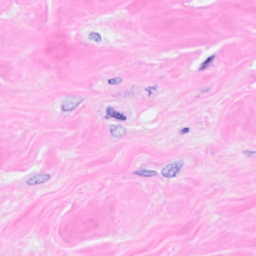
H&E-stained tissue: Breast